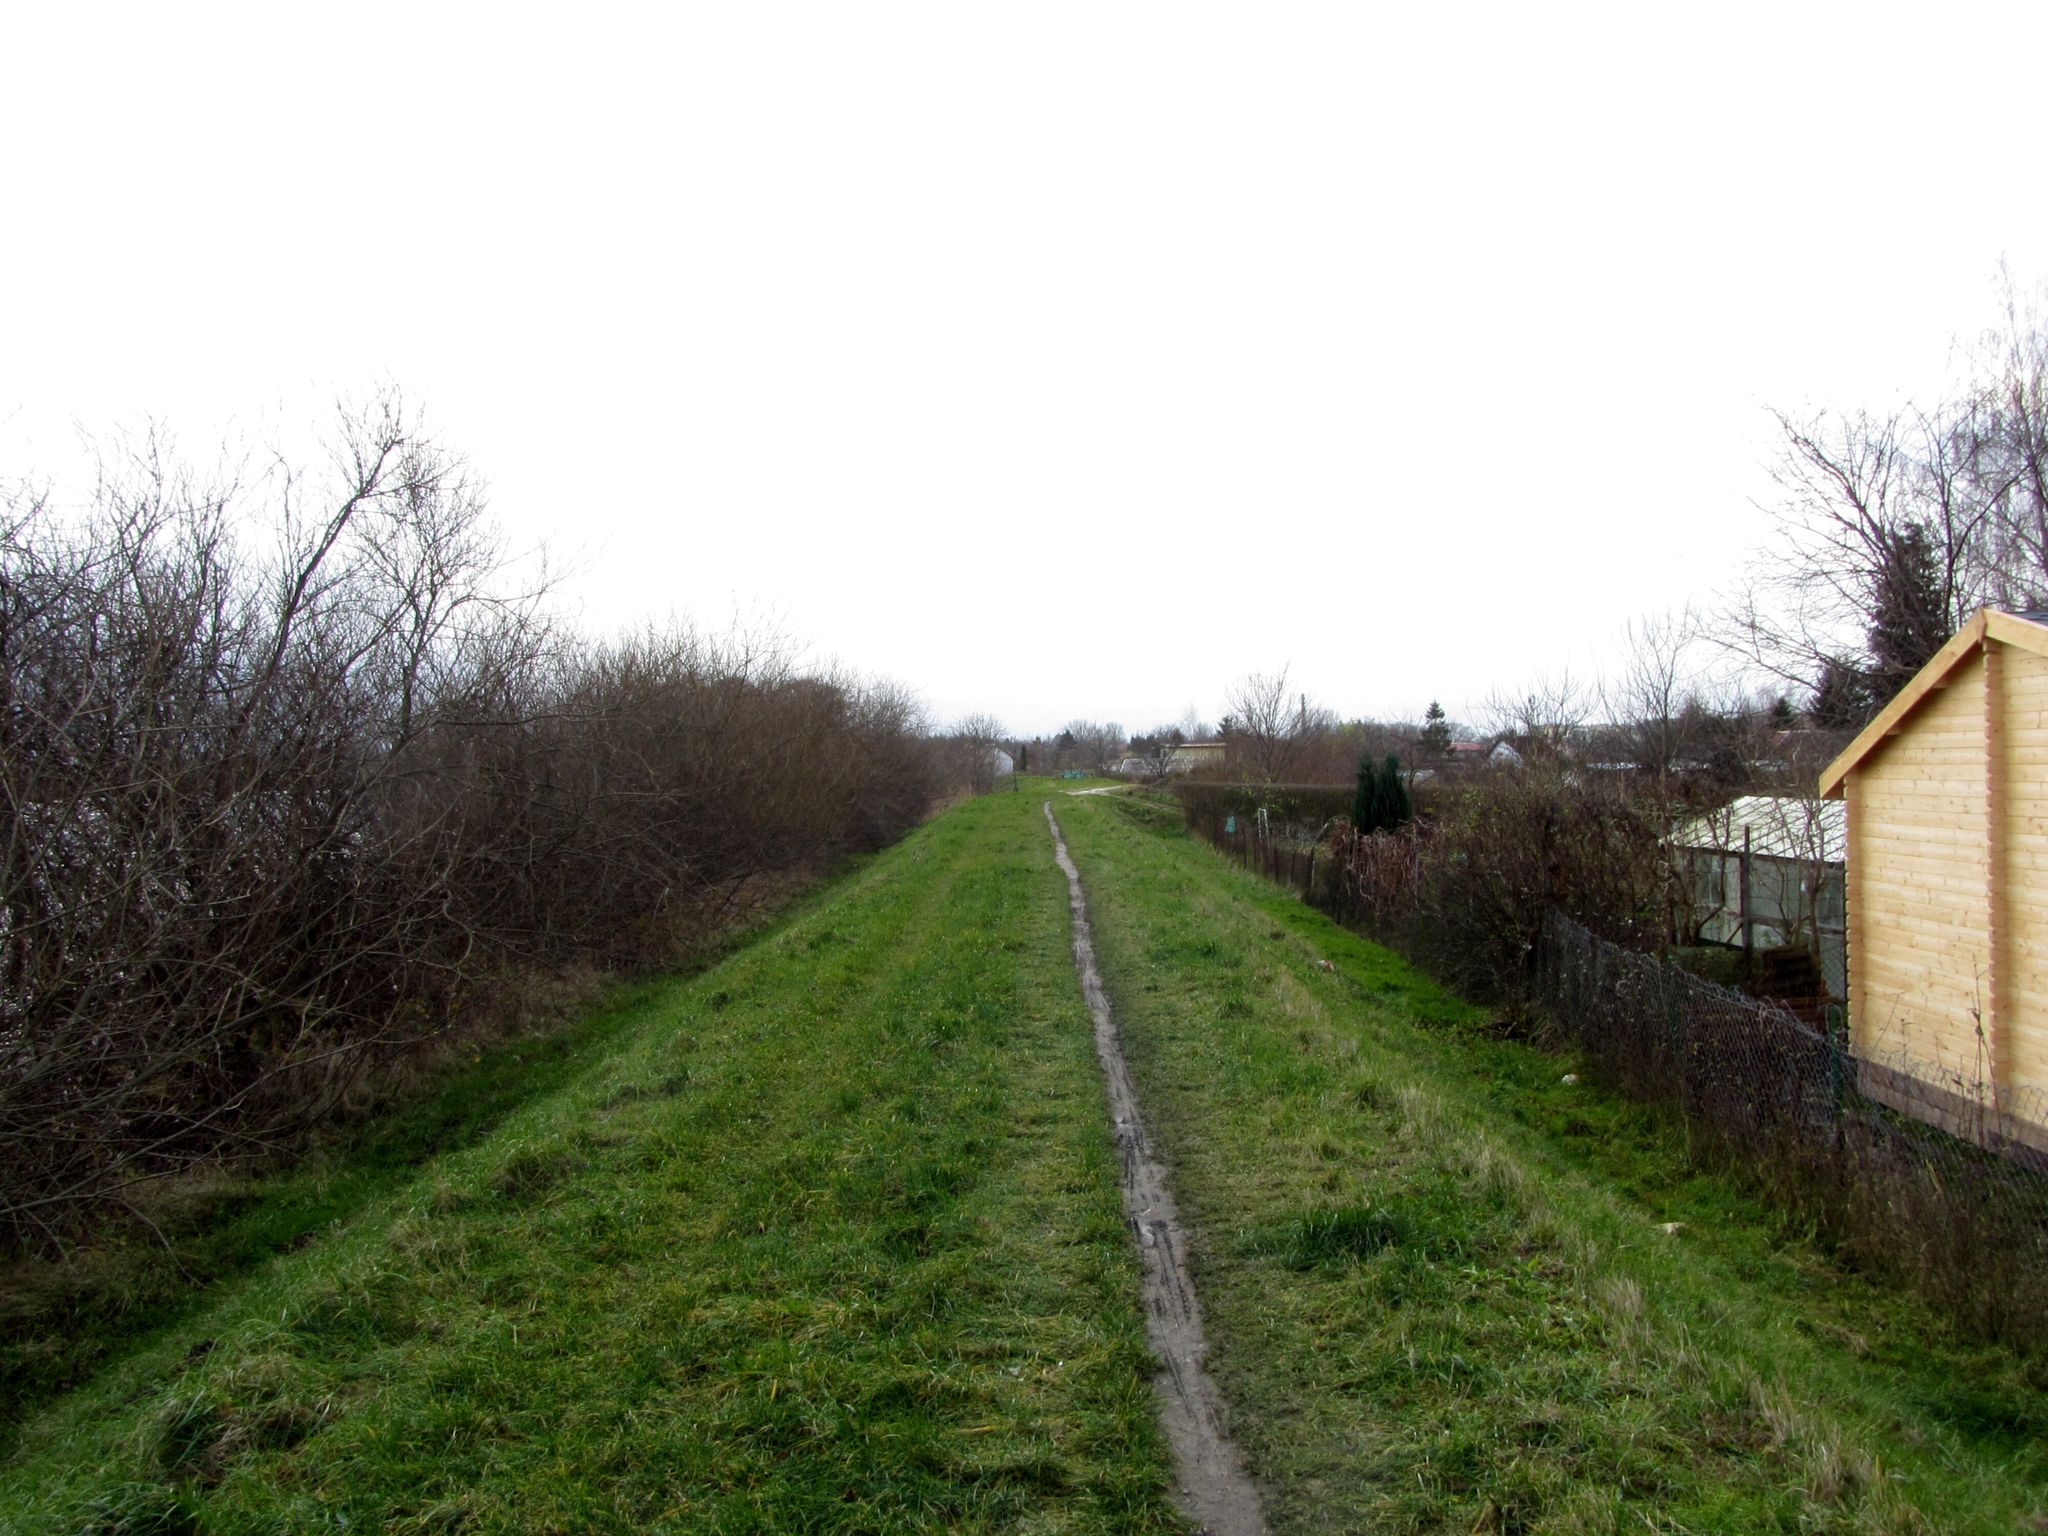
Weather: snowy
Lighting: day
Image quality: slightly poor
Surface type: walking surface
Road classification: track, path
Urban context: dense urban cluster
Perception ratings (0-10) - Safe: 2.07, Lively: 0.85, Beautiful: 7.31, Boring: 8.36, Depressing: 5.53, Wealthy: 4.46